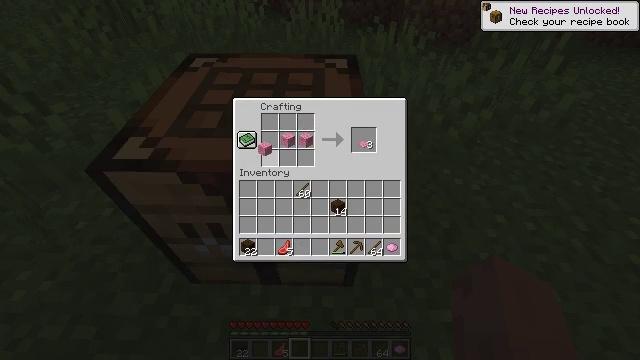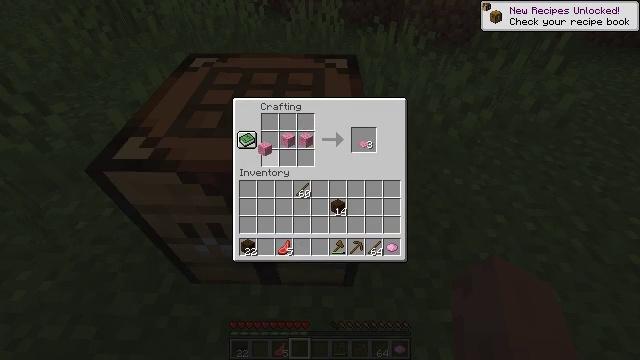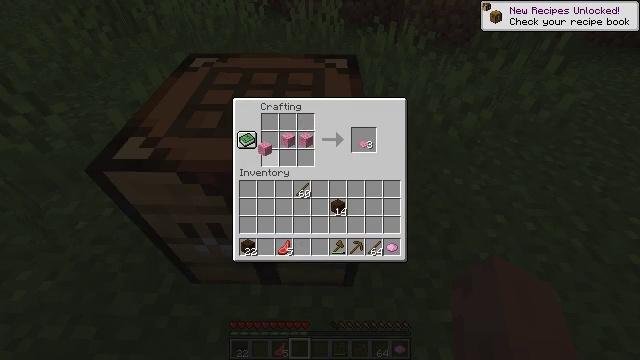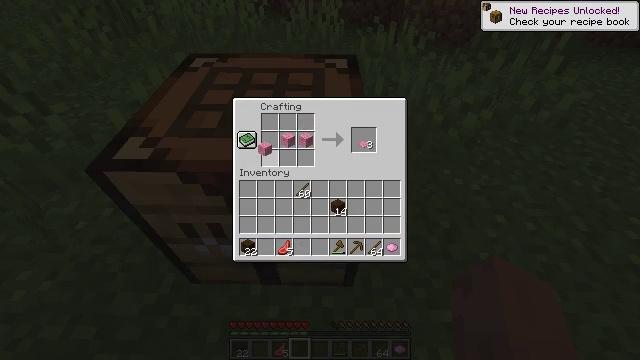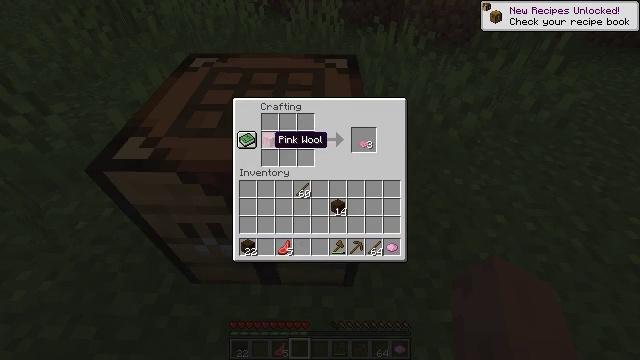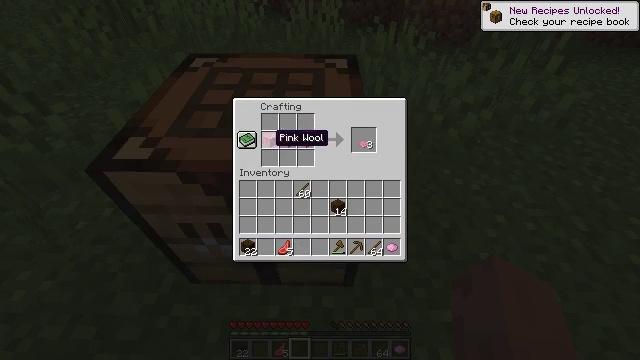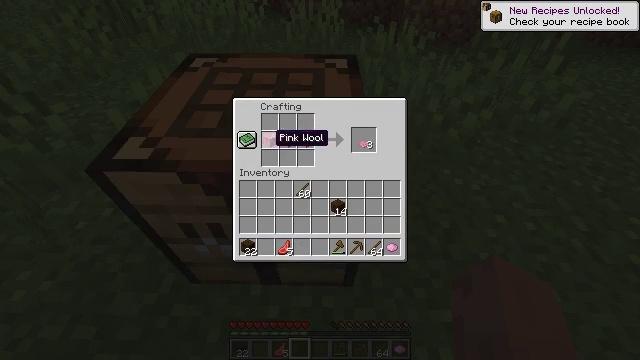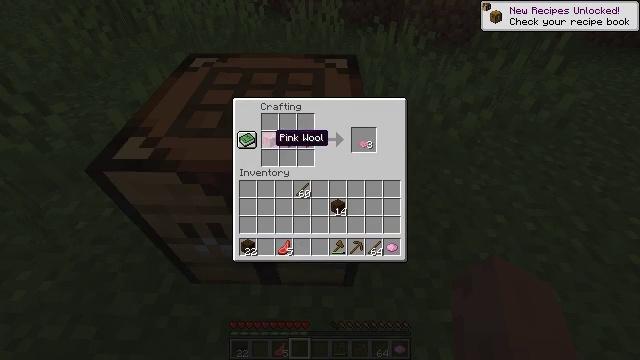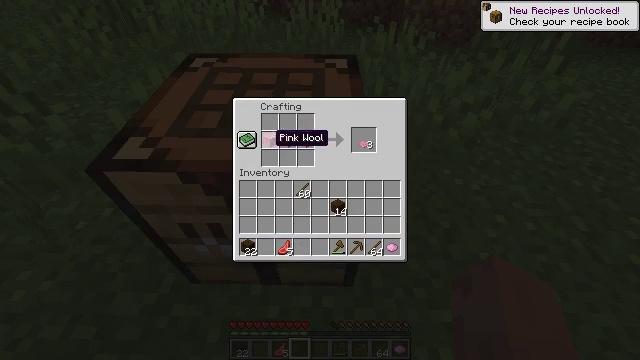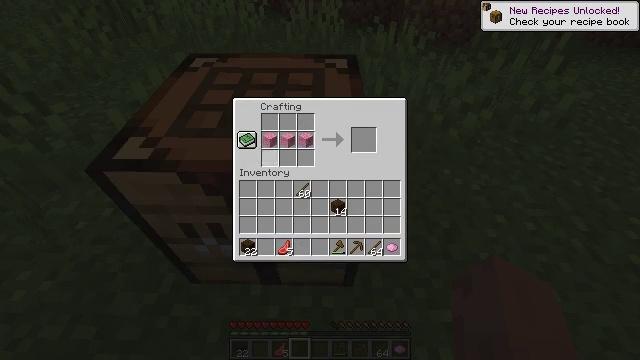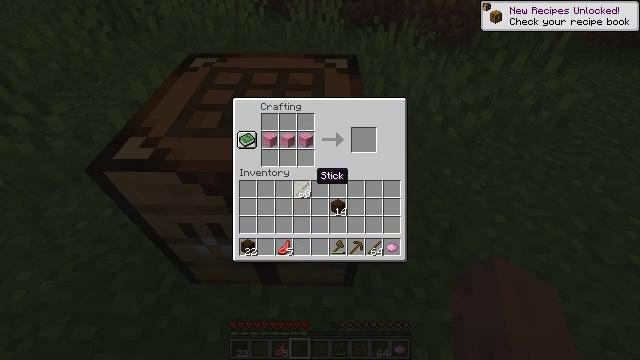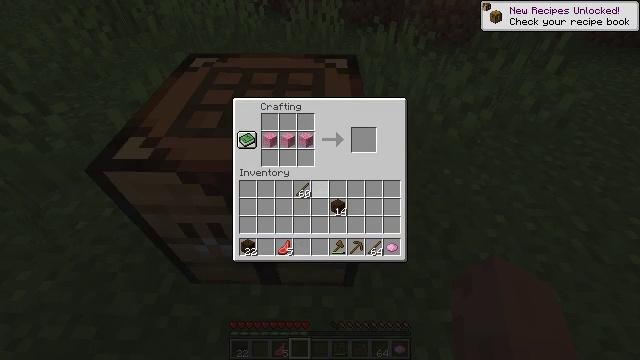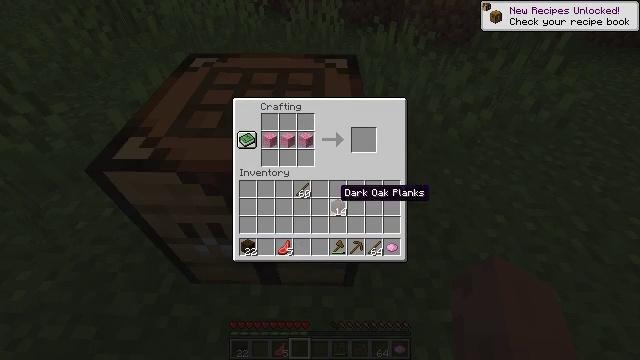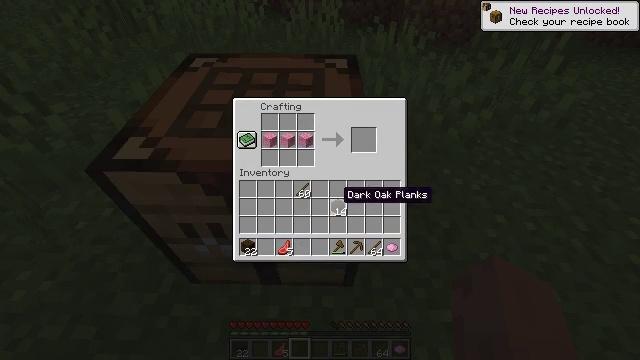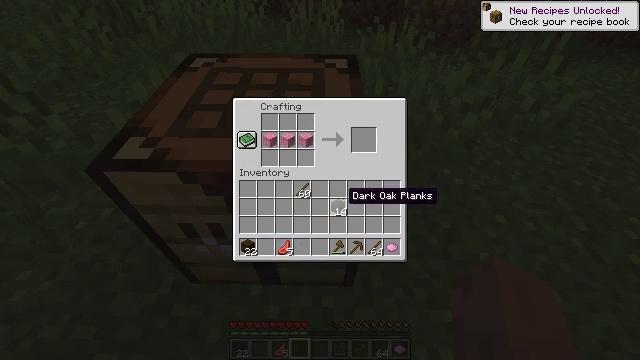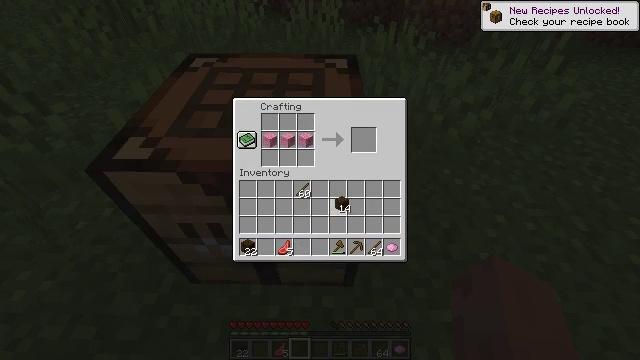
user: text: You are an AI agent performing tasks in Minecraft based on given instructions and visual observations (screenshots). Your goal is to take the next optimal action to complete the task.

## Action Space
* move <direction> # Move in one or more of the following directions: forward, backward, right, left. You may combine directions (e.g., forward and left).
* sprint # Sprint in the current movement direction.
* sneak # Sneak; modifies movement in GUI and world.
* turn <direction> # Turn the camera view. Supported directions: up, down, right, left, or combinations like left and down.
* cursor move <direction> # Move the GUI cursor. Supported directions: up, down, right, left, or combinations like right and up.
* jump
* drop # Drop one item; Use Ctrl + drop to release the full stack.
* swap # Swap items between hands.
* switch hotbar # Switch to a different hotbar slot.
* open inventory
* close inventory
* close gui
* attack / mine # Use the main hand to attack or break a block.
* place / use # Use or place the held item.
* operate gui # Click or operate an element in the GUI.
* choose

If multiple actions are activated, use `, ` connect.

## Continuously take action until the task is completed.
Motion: motion action
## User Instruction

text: Craft a pink bed using wool and wood.
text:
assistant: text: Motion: no_op
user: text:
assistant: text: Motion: operate gui
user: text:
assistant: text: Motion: operate gui
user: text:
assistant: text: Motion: no_op
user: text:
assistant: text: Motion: no_op
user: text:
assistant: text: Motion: no_op
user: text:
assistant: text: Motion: no_op
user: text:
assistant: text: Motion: no_op
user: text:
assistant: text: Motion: cursor move right
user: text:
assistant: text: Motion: cursor move right and down
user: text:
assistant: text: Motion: cursor move right and down
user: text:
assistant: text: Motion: no_op
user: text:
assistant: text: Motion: no_op
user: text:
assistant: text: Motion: no_op
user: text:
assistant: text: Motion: operate gui
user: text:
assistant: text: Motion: operate gui
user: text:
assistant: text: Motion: cursor move left and up, operate gui
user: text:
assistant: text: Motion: cursor move left and up
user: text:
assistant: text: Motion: cursor move left and up
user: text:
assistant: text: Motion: no_op
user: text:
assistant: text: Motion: no_op
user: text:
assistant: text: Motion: no_op
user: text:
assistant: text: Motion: no_op
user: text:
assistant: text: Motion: choose
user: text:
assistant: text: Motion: choose
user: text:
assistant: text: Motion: cursor move left, choose
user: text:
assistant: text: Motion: cursor move left, choose
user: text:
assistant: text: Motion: choose
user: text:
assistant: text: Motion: choose
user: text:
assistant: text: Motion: choose